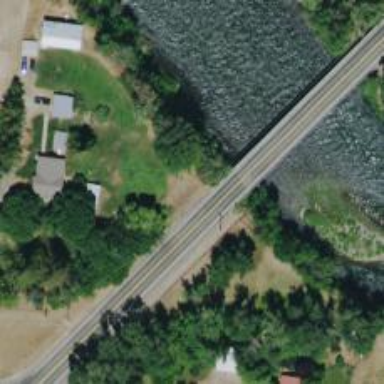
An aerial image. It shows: Tertiary road passing over bridge.